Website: macys
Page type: review-order
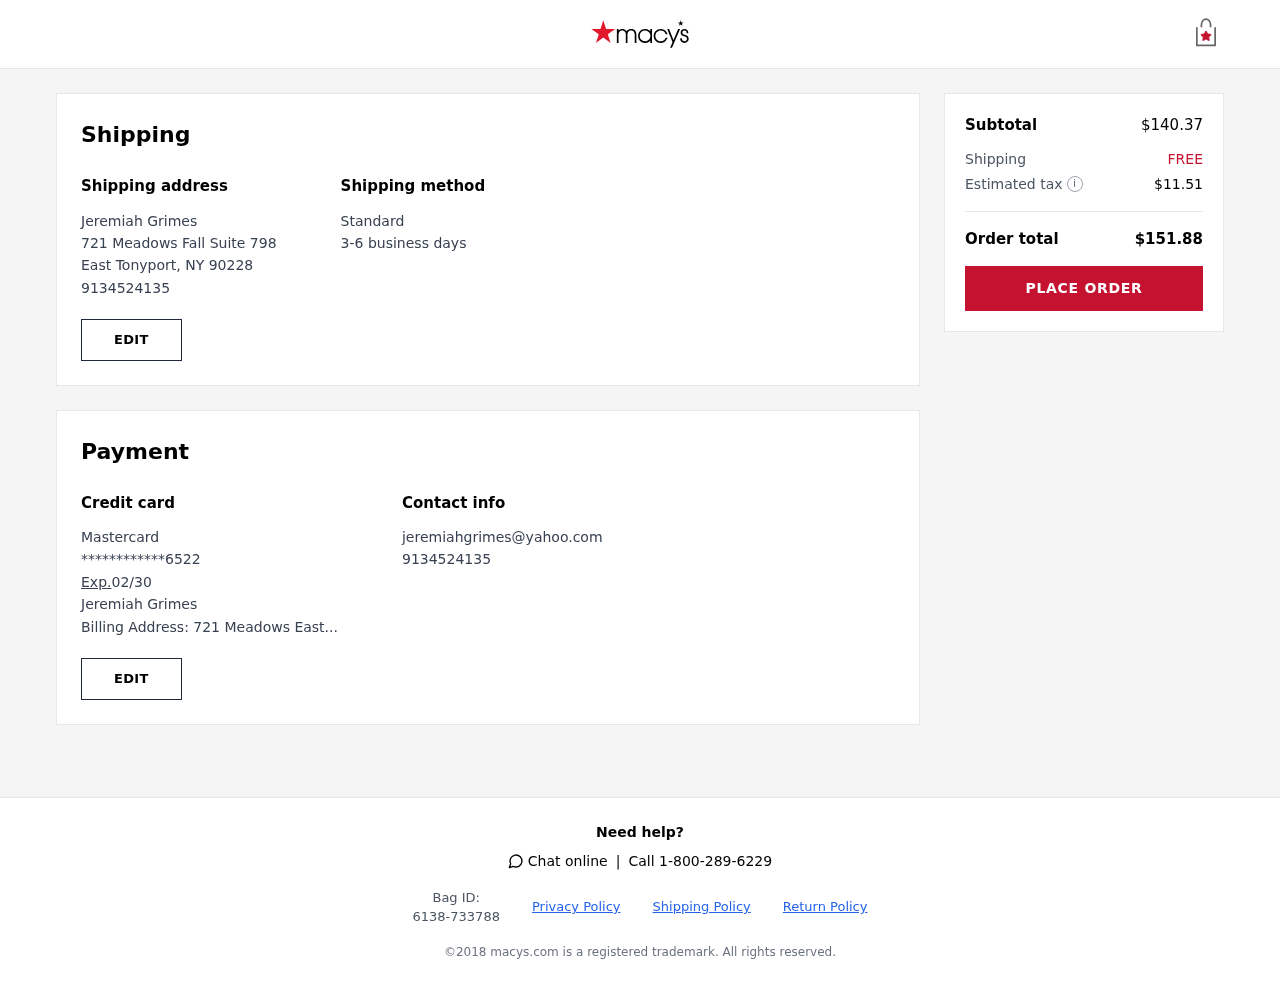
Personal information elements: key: PII_CARD_EXPIRY
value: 02/30
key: PII_CARD_LAST4
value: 6522
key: PII_CARD_TYPE
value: Mastercard
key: PII_CITY
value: East Tonyport
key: PII_EMAIL
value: jeremiahgrimes@yahoo.com
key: PII_FULLNAME
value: Jeremiah Grimes
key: PII_PHONE
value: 9134524135
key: PII_POSTCODE
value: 90228
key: PII_STATE_ABBR
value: NY
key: PII_STREET
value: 721 Meadows Fall Suite 798
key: PII_FIRSTNAME
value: Jeremiah
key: PII_LASTNAME
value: Grimes
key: PII_FULLNAME2
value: Jeremiah Grimes
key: PII_FULLNAME3
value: Jeremiah Grimes
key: PII_FIRSTNAME2
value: Jeremiah
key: PII_FIRSTNAME3
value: Jeremiah
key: PII_LASTNAME2
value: Grimes
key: PII_LASTNAME3
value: Grimes
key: PII_FIRSTNAME_DERIVED
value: Jeremiah
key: PII_LASTNAME_DERIVED
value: Grimes
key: PII_FULLNAME_DERIVED
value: Jeremiah Grimes
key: PII_NAME_FULL_DERIVED
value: Jeremiah Grimes
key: PII_BILLING_ADDRESS
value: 721 Meadows East
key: PII_PHONE_LINE
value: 4135
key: PII_PHONE_SUFFIX
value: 4135
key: PII_PHONE2
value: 9134524135
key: PII_PHONE3
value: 9134524135
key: PII_PHONE_NUMERIC
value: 9134524135
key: PII_PHONE_LINE_NUMERIC
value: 4135
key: PII_PHONE_SUFFIX_NUMERIC
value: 4135
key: PII_PHONE2_NUMERIC
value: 9134524135
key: PII_PHONE3_NUMERIC
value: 9134524135
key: PII_PHONE_DIGITS
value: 9134524135
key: PII_PHONE_LAST4
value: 4135
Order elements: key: ORDER_SUBTOTAL
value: $140.37
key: ORDER_SHIPPING_COST
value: FREE
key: ORDER_TAX
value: $11.51
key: ORDER_TOTAL
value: $151.88